Гоночный автомобиль (болид) преодолевает контрольный прямолинейный участок трассы со средней скоростью $v_{ср}$, причём на всём этом участке он движется в одну и ту же сторону равноускоренно.
Вычислите максимально и минимально возможные скорости болида ($v_{\max}$ и $v_{\min}$; соответственно) в середине контрольного участка трассы.
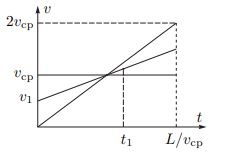
Решение: $ \mathbf{Графическое~решение}$. Пусть $L$ — длина контрольного участка трассы. Время движения болида $t_{0}=L/v_{ср}$. На графике $v(t)$ возможные способы движения болида представлены прямыми с разными наклонами (ускорениями), причём, площадь под каждым графиком (длина пути) одинакова (см. рисунок).  Пусть болид стартовал со скоростью $v_{1}$. Обозначим через $t_{1}$ момент времени, когда он находился в середине пути. Площади под графиком слева и справа от точки $t_{1}$ равны. Заметим, что при увеличении по модулю ускорения $a$ значение скорости в середине пути (момент $t_{1}$) увеличивается. Наименьшая скорость $v_{\min}$ достигается при $a=0$ и равна средней скорости $v_{ср}$, а максимальная $v_{\max}$ будет достигнута при движении с максимальным ускорением и нулевой начальной (или конечно) скоростью. Конечная скорость при таком движении $v_{к}=2v_{ср}$. Длина контрольного участка равна: $$ L=\frac{v_{к}^{2}}{2a}. $$ На половине пути: $$ \frac{L}{2}=\frac{v_{\max}^{2}}{2a}. $$ Отсюда следует, что максимальная скорость в середине участка равна $v_{\max}=v_{к}/\sqrt{2}=\sqrt{2}v_{ср}$. $ \mathbf{Аналитическое~решение}$. Пусть начальная скорость болида $v_{0}$, а ускорение при движении равно $a$. Тогда длина контрольного участка трассы $$ L=\frac{v_{к}^{2}-v_{0}^{2}}{2a}. \qquad (1) $$ Для половины пути справедливо соотношение: $$ \frac{L}{2}=\frac{v^{2}-v_{0}^{2}}{2a}. \qquad (2) $$ Из $(1)$ и $(2)$ получим выражение для скорости в середине трассы: $$ v^{2}=\frac{v_{к}^{2}+v_{0}^{2}}{2}. $$ Так как движение равноускоренное, то средняя скорость $v_{ср}$ выражается через $v_{к}$ $v_{0}$ следующим образом: $$ v_{ср}=\frac{L}{t}=\frac{v_{0}t+at/2}{t}=v_{0}+\frac{v_{к}-v_{0}}{2}=\frac{v_{0}+v_{к}}{2}. $$ Начальная и конечная скорости неотрицательны, поэтому для начальной скорости верно условие $0 < v_{0} < 2v_{ср}$. Выразим скорость $v$ в середине пути через $v_{0}$ и $v_{ср}$: $$ v^{2}=2v_{ср}^{2}-2v_{0}v_{ср}+v_{0}^{2}=(v_{ср}-v_{0})^{2}+v_{ср}^{2}. $$ Минимальная скорость $v_{\min}$ достигается при $v_{0}=v_{ср}$ и равна $v_{ср}$. Максимальная скорость $v_{\max}$ достигается при $v_{0}=0$ или $v_{0}=2v_{ср}$ и равна $\sqrt{2} v_{ср}$.
Ответ: Минимальная скорость $v_{\min}$ достигается при $v_{0}=v_{ср}$ и равна $v_{ср}$. Максимальная скорость $v_{\max}$ достигается при $v_{0}=0$ или $v_{0}=2v_{ср}$ и равна $\sqrt{2} v_{ср}$.
Темы:
T, Механика, Кинематика, Всероссийские, Ускорение